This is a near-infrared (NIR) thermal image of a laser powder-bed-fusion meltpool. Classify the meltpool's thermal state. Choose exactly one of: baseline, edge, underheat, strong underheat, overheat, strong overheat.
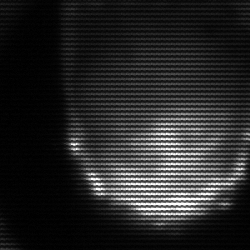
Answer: edge